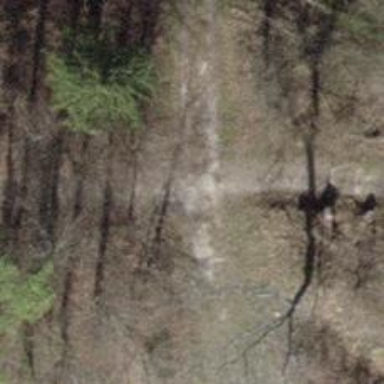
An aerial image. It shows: Dirt track road with grade 5 tracktype.